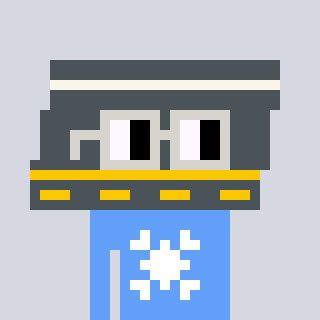
a pixel art character with square light gray glasses, a road-shaped head and a blue-colored body on a cool background